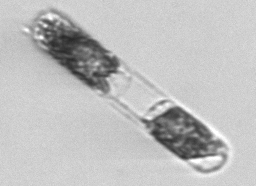
Label: Hemiaulus